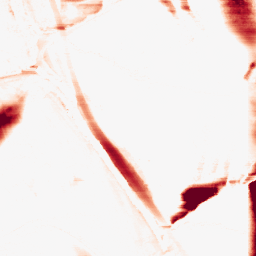
Category: morphological
Decomposition family: morphological_rect
Decomposition parameters: operation: opening
width: 50
height: 3
Upsampling method: regularized
Upsampling parameters: scale: 4
lambda_reg: 0.001
Upsampling scale: 4